Question: I am trying to replicate the similar layout options that have become popular in a lot of apps recently.

This is with a button on the left and right and two options in the middle.
I have been looking at creating a custom container view and replicating the navigation menu with my own custom made navigation however I'm not sure if this is the most efficient way to achieve this.
I know how to add multiple buttons using the following but this doesn't provide the option to position buttons in the middle of the navigation menu.
'''
UIBarButtonItem *editBarButtonItem = [[UIBarButtonItem alloc] initWithBarButtonSystemItem:UIBarButtonSystemItemEdit target:self action:@selector(editAction)];
'''
Can I get some suggestions about where to look to achieve this look? I have looked around but the terms of my search might be wrong.
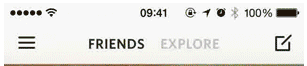
Answer: You should create a custom UISegmentedControl and the put in the navigation bar:
'''
- (void)viewDidLoad {
[super viewDidLoad];
self.navigationItem.titleView = self.customSegmentControl;
}
'''
And for the background you should use an image created by you, and call it in the App Delegate if your are going to use the same one throughout the whole app or in the View Controller for that particular window:
'''
[self.navigationController.navigationBar setBackgroundImage:[UIImage imageNamed:@"navbar.png"] forBarMetrics:UIBarMetricsDefault];
'''